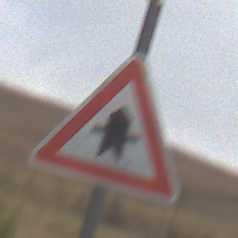
Verkehrszeichen: Vorfahrt
Umgebung: Outdoor, Nature
Tageszeit: MorningAfternoon
Wetter: Overcast
Licht: Natural
Jahreszeit: NotSpecified
Kontrast: LowContrast